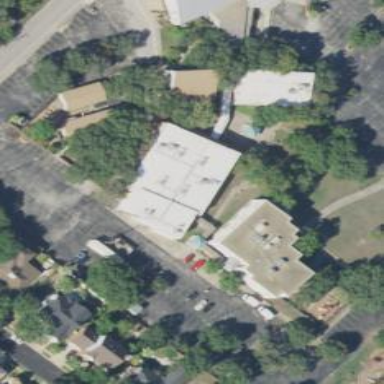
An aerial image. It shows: School.